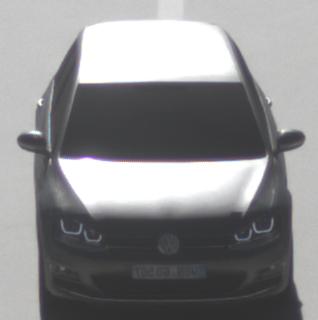
Make: VW
Model: Golf 1.2 TSI BMT
Detailed model: Golf (VII)
Model produced from: 2012/11
Model produced until: 2014/05
Doors: 3
Color: gray
Road condition: dry road
Daytime: morning or afternoon
Contrast: high contrast